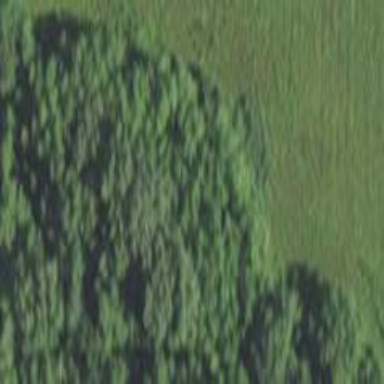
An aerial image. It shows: Serene woodland landscape.